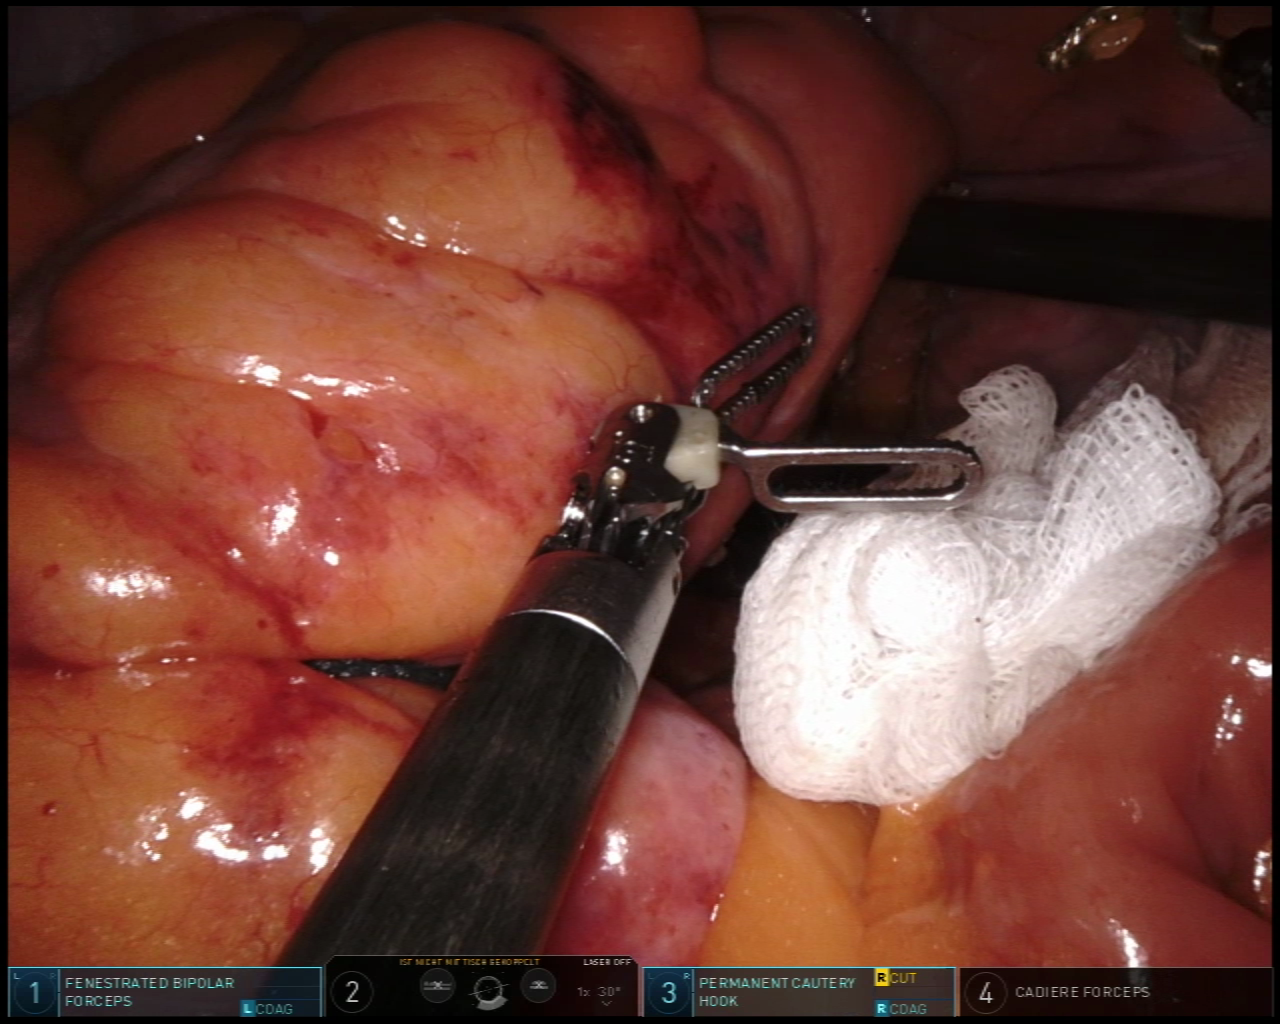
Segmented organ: small_intestine
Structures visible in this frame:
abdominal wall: yes
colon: yes
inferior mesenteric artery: no
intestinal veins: no
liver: no
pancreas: no
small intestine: yes
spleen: no
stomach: no
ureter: no
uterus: no
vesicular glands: no